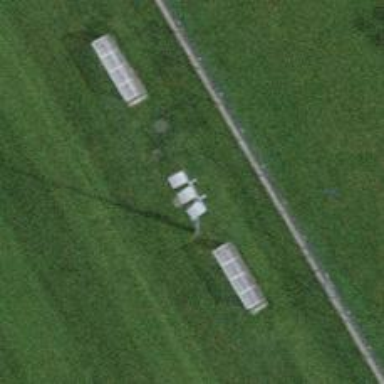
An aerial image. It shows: Mast structure.